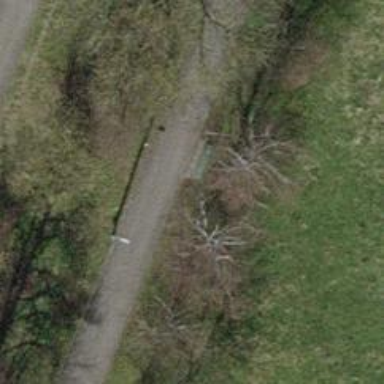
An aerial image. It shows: Bench for seating.